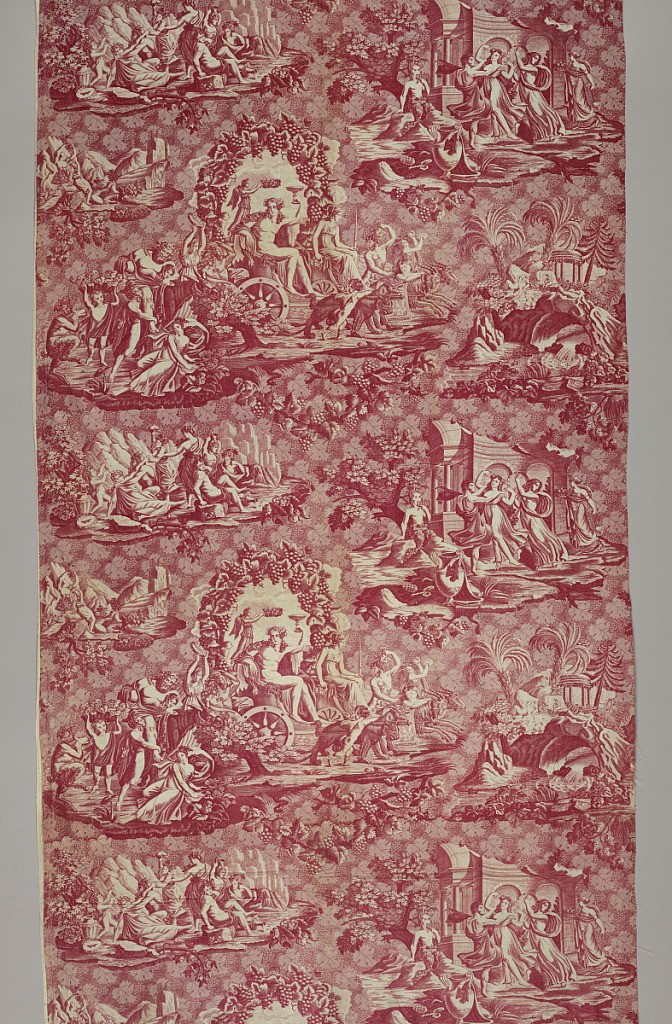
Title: Textile
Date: ca. 1830
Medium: cotton Technique: printed by engraved roller on plain weave
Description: Bacchanalian scenes showing Dionysius (Bacchus) and Ariadne riding  in a chariot drawn by panthers and goats in the center surrounded various scenes associated with the legend of Dionysius. In red on white.